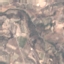
Label: PermanentCrop